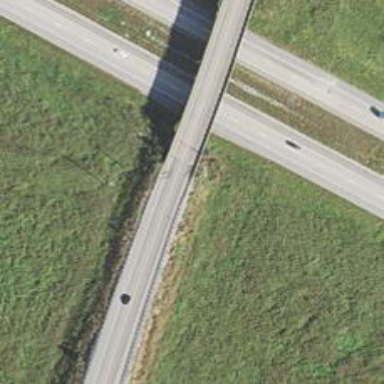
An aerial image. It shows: Secondary road with bridge.